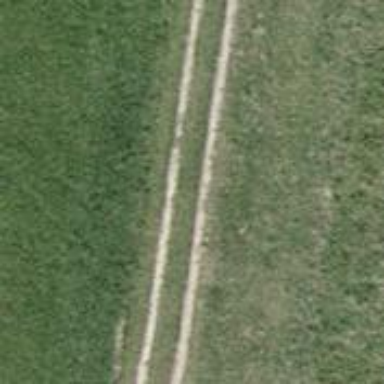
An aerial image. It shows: Track with grade 5 tracktype.